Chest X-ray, AP view. Patient: 93 years old, sex M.
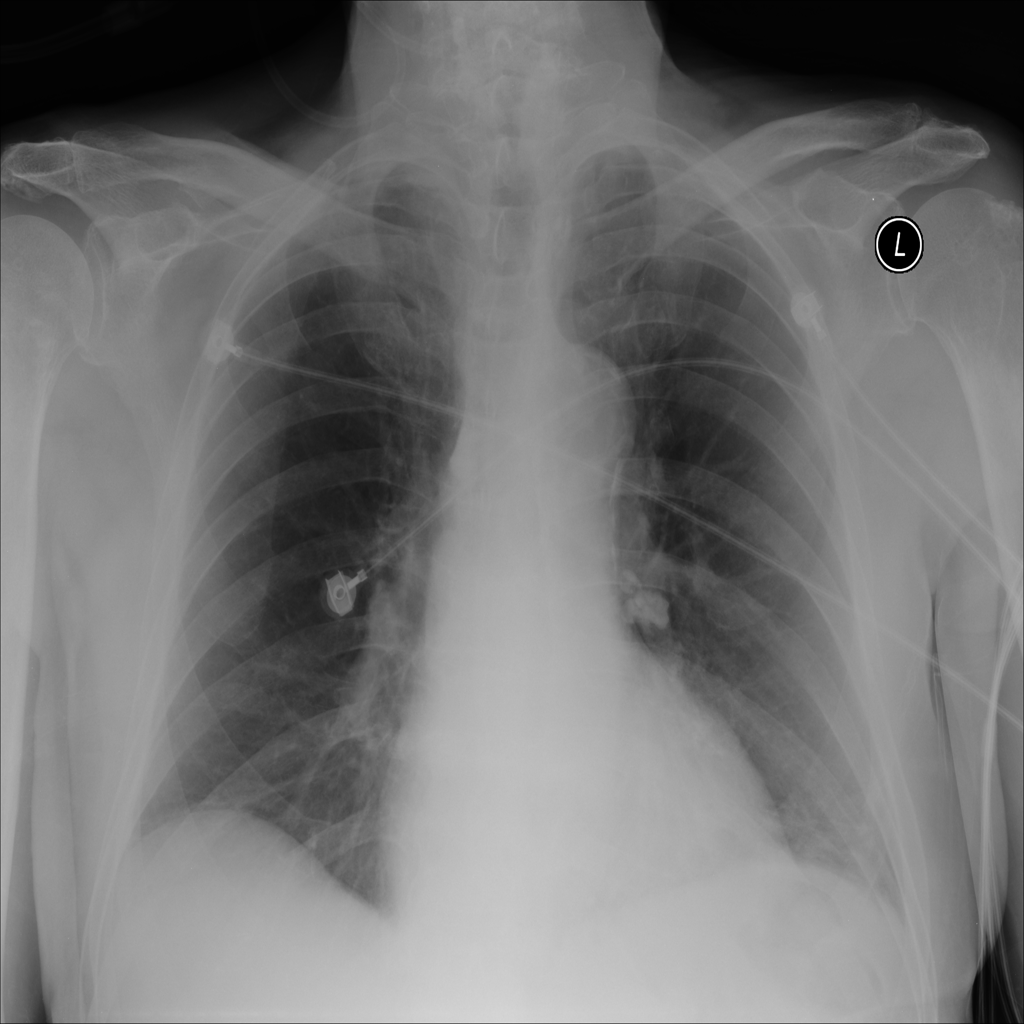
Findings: Atelectasis, Consolidation, Fibrosis, Nodule